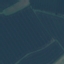
Label: AnnualCrop